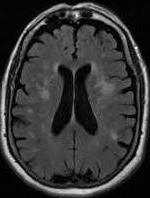
Label: notumor